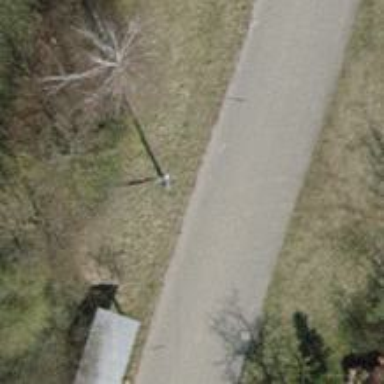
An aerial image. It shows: Straight power pole.